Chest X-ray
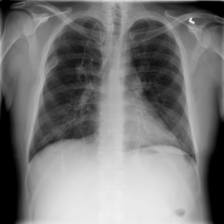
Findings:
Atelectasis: negative
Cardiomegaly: negative
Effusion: negative
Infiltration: negative
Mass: negative
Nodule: negative
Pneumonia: negative
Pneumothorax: negative
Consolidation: negative
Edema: negative
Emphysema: negative
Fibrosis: negative
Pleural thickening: negative
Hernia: negative